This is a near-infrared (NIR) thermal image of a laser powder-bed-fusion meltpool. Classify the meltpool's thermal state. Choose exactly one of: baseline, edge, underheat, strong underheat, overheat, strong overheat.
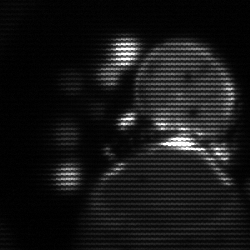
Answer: edge